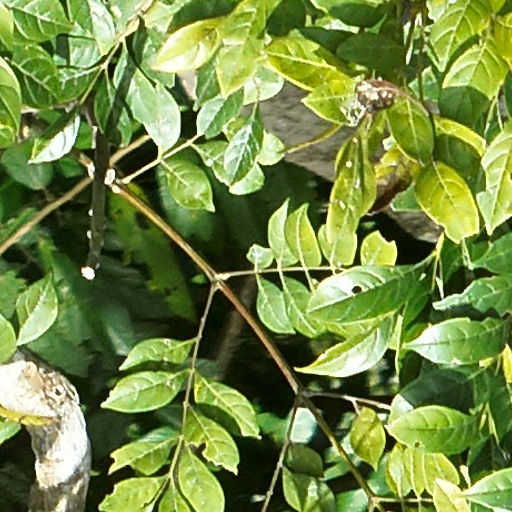
Species: Jacaranda copaia
GBIF accepted scientific name: Jacaranda copaia
Crown area (m\u00b2): 129.44